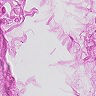
Metastatic tissue present: no